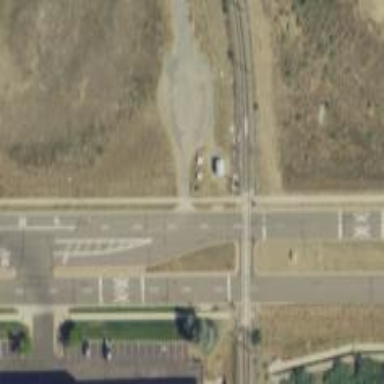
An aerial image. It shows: Railway crossing.